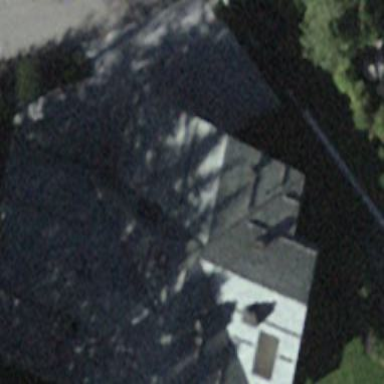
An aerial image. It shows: Building with tile roof.